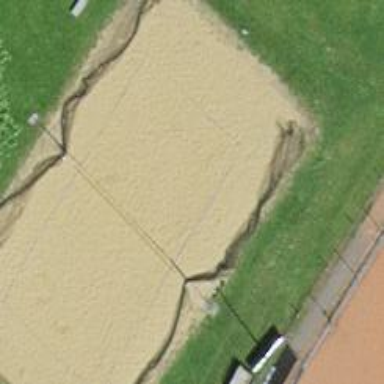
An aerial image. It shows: Sandy pitch designated for beach volleyball.